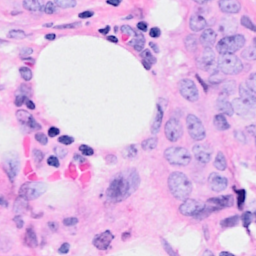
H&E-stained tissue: Breast